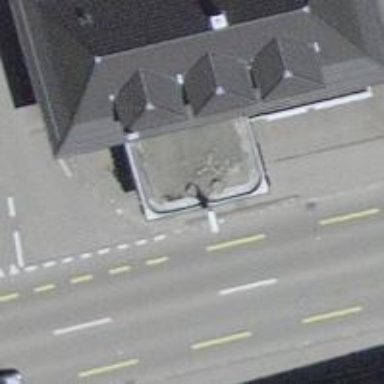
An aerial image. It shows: Fuel station.